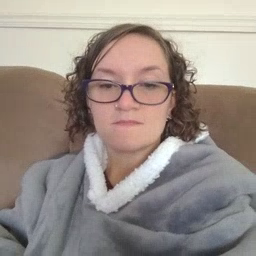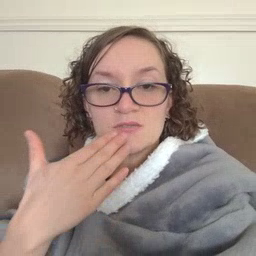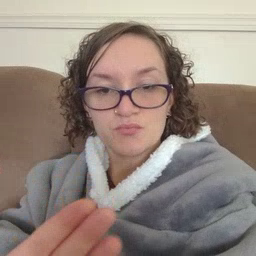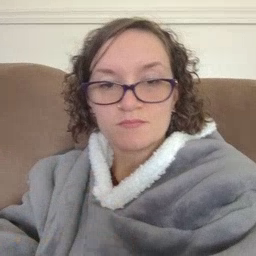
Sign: thankyou